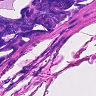
Metastatic tissue present: no